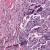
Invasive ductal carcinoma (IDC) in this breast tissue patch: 1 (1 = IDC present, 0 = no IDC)